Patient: sex M, age 45
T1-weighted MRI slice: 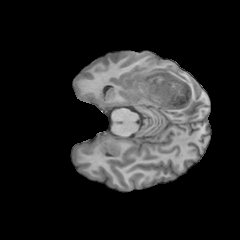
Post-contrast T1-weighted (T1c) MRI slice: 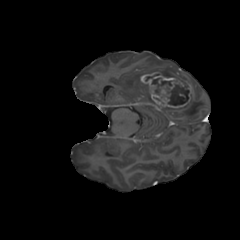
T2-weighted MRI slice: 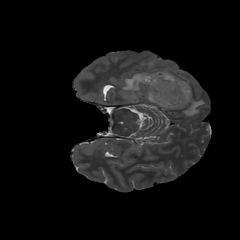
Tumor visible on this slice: yes
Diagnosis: Glioblastoma, IDH-wildtype
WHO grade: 4